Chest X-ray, PA view. Patient: 23 years old, sex M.
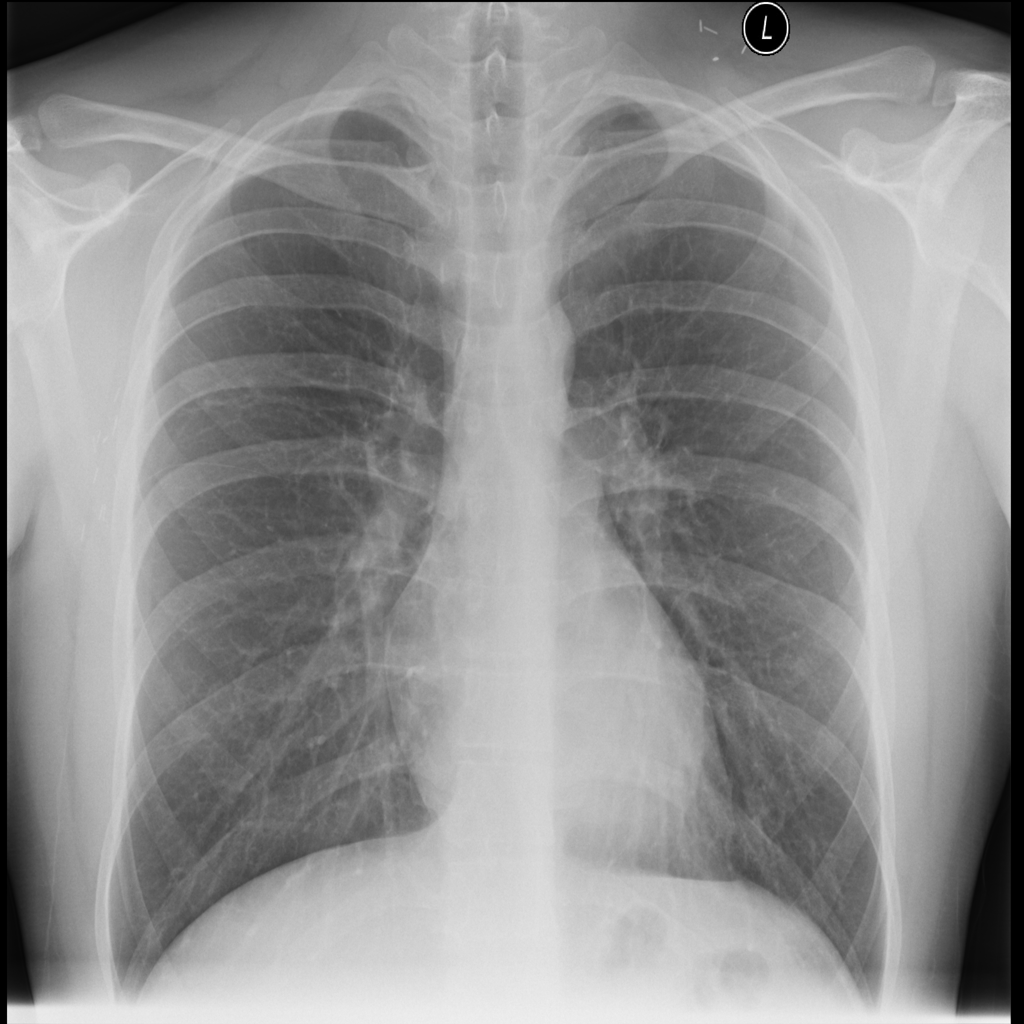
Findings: No Finding